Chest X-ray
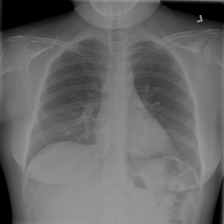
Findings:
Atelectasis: negative
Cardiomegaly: negative
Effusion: negative
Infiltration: negative
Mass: negative
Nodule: negative
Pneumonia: negative
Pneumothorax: negative
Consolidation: negative
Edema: negative
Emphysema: negative
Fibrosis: negative
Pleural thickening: negative
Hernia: negative